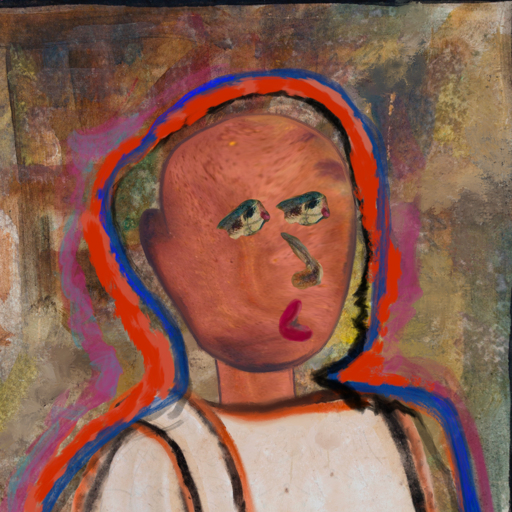
Background: Mosgoul, Head And Neck Side: Mother_And_Son_Mother, Face Side: Pipe, Bust: Roy_Bahadur, Hair Side: Experience, Head Accessory: Blank, Second Necklace: Blank, Necklace: Blank, Baby: Blank